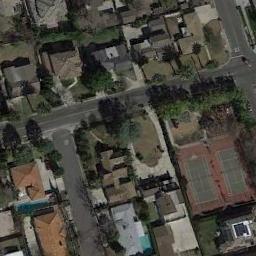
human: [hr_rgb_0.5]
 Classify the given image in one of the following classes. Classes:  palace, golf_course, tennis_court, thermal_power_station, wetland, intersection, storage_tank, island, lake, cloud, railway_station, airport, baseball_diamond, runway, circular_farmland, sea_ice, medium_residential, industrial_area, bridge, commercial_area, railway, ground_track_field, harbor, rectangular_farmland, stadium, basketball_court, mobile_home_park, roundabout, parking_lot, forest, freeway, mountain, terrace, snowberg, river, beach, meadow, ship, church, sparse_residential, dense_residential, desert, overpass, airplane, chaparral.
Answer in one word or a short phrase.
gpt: tennis_court